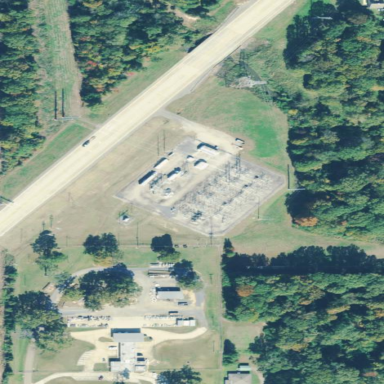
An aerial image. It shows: There is distribution substation enclosed by fence.